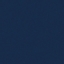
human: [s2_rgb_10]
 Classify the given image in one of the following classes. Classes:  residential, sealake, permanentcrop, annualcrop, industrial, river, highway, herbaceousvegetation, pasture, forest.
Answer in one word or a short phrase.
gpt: SeaLake